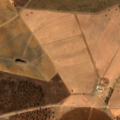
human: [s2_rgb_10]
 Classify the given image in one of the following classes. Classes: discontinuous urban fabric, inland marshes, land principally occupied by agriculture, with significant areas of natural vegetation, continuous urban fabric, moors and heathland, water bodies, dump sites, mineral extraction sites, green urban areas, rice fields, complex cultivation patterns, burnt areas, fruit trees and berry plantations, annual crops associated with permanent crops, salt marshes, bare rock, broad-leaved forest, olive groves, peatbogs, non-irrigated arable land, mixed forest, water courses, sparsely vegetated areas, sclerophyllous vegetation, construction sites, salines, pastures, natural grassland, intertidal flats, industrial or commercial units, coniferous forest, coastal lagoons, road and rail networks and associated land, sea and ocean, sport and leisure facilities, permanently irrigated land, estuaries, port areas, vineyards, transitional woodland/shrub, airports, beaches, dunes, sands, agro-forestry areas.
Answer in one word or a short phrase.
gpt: non-irrigated arable land, permanently irrigated land, fruit trees and berry plantations, olive groves, agro-forestry areas